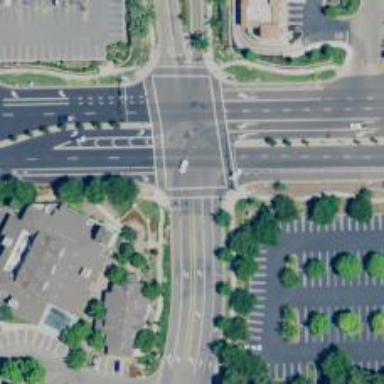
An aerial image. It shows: Controlled crossing on the road.